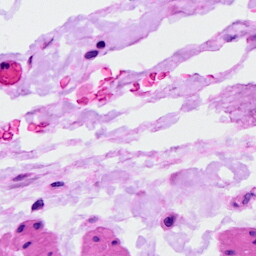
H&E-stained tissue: Ovarian